Question: I found a way to add the scrollwheel zoom in/out for my image, however, I can't seem to find why mine is reversed. When I'm on the browser or IDE and I scroll down, my scroller goes down. So I'm curious as to why when I use the scrollwheel on the image they are reversed. And by reversed I mean when I scroll up it zooms out and when I scroll down it zooms in. Would anyone have any suggestions for this? I posted a picture of the code for that area...let me know if you need something else.
Thank you!!

The actual code:
'''
function ScrollZoom(container,max_scale,factor) {
let target = container.children().first();
let size = {w:target.width(), h:target.height()};
let pos = {x:0, y:0};
let zoom_target = {x:0,y:0};
let zoom_point = {x:0, y:0};
let scale = 1;
target.css('transform-origin','0 0');
target.on("mousewheel DOMMouseScroll", scrolled);
function scrolled(e) {
let offset = container.offset();
zoom_point.x = e.pageX - offset.left;
zoom_point.y = e.pageY - offset.top;
e.preventDefault();
let delta = e.delta || e.originalEvent.wheelDelta;
if(delta === undefined) {
delta = e.originalEvent.detail;
}
delta = Math.max(-1, Math.min(1,delta));
zoom_target.x = (zoom_point.x - pos.x)/scale;
zoom_target.y = (zoom_point.y - pos.y)/scale;
scale += delta*factor * scale;
scale = Math.max(1,Math.min(max_scale,scale));
pos.x = -zoom_target.x * scale + zoom_point.x;
pos.y = -zoom_target.y * scale + zoom_point.y;
if(pos.x>0)
pos.x = 0;
if(pos.x+size.w*scale<size.w)
pos.x = -size.w*(scale-1);
if(pos.y>0)
pos.y = 0;
if(pos.y+size.h*scale<size.h)
pos.y = -size.h*(scale-1);
update();
}
function update() {
target.css('transform', 'translate('+(pos.x)+'px,'+(pos.y)+'px) scale('+scale+','+scale+')');
}
}
'''
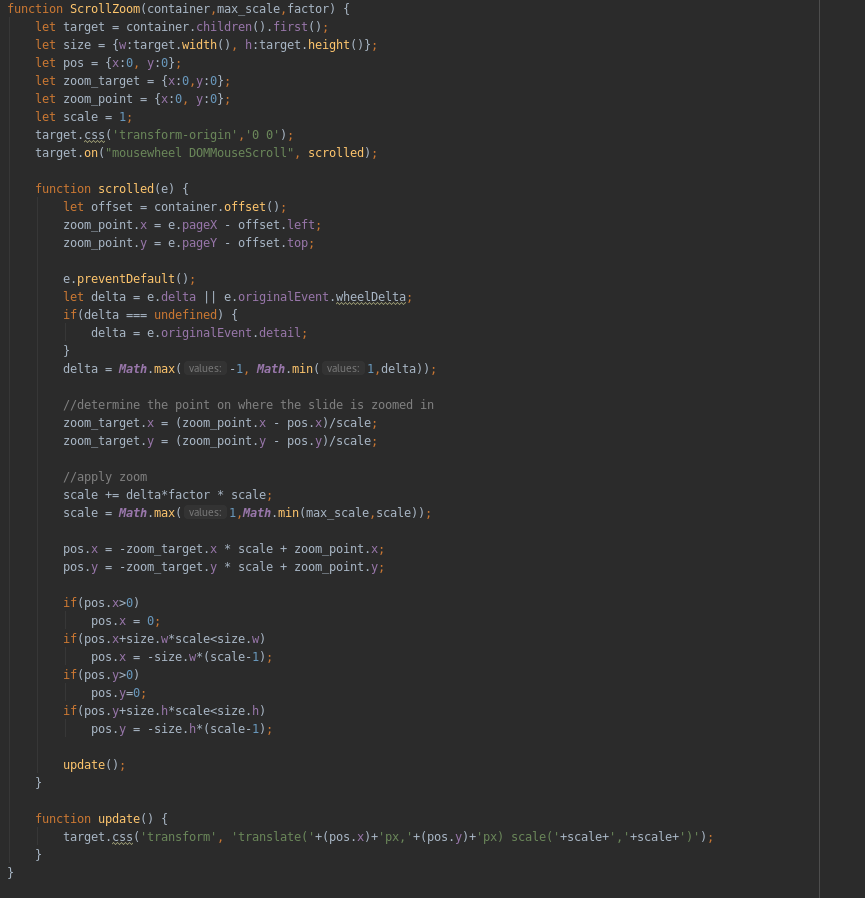
Answer: If the zooming direction is exactly opposite, it looks like you can just negate 'delta' or multiply by '-1' so that a positive delta becomes a negative delta, and a negative delta becomes positive. For example, change this:
'''
delta = Math.max(-1, Math.min(1,delta));
'''
...to:
'''
delta = -Math.max(-1, Math.min(1, delta));
'''